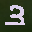
Label: 3